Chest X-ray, PA view. Patient: 14 years old, sex M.
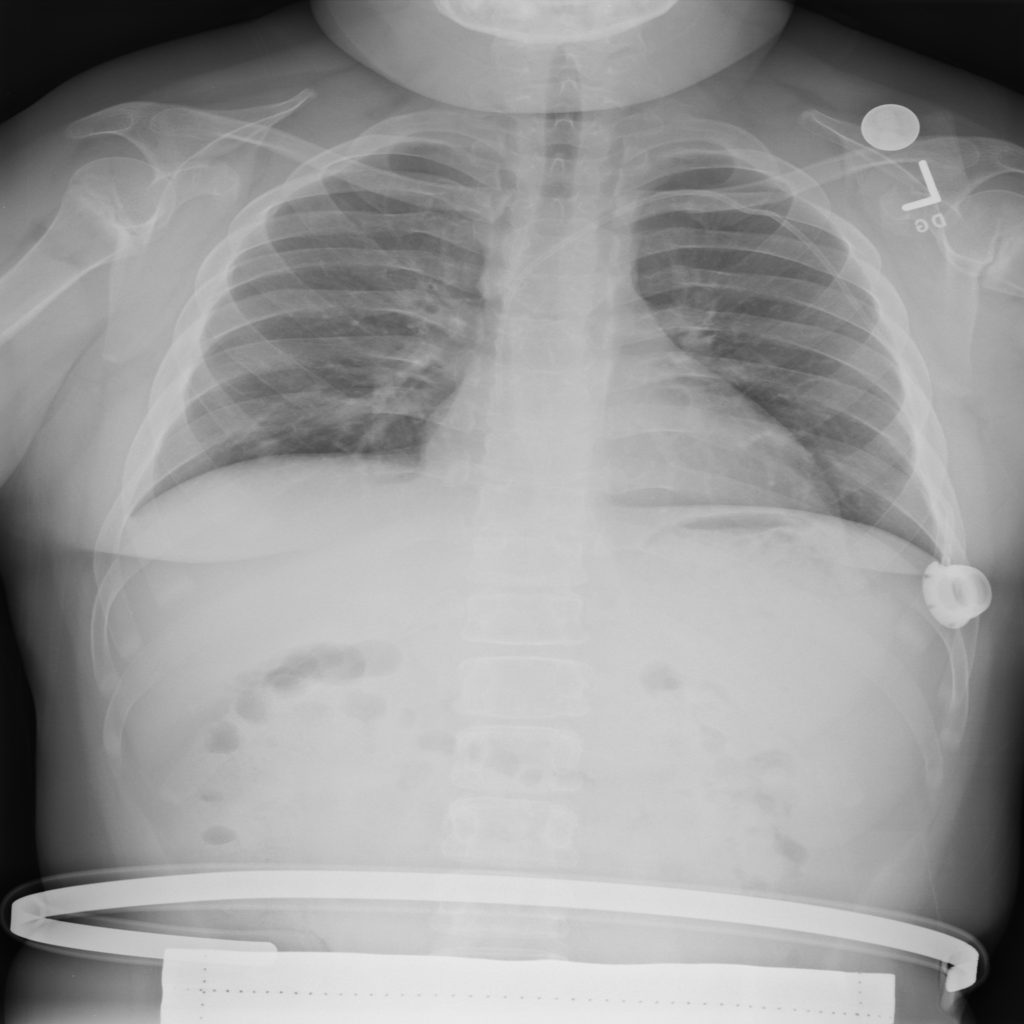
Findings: No Finding